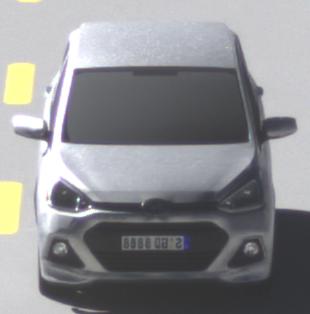
Make: Hyundai
Model: i10
Detailed model: Gen. 2
Model produced from: 2013
Model produced until: 2019
Doors: 5
Color: white
Road condition: dry road
Daytime: midday
Contrast: high contrast